Question: I'm starting to play with Zend FrameWork, but I have had troubles with it. I try the follow the super guide <URL>, but it amounted to nothing.
I also was getting that annyoing message
'apache2: Could not reliably determine the server's fully qualified domain name, using 127.0.1.1 for ServerName ... waiting apache2: Could not reliably determine the server's fully qualified domain name, using 127.0.1.1 for ServerName' twice.
And while I managed to fix <URL>, this is how my local server looks like. .
This is how my '/etc/hosts' looks like.
'''
127.0.0.1 localhost
127.0.0.1 prueba.local
127.0.1.1 dradis
# The following lines are desirable for IPv6 capable hosts
::1 ip6-localhost ip6-loopback
fe00::0 ip6-localnet
ff00::0 ip6-mcastprefix
ff02::1 ip6-allnodes
ff02::2 ip6-allrouters
'''
And, according to <URL>, how my vhost configuration should be. This is in '/sites-avaliable' but symlinked to '/sites-enabled'.
'prueba.local' :
'''
<VirtualHost *:80>
ServerName prueba.local
DocumentRoot /home/seba/solartekka/test/prueba/public
</VirtualHost>
'''
'/home/seba/solartekka/test/prueba' is where I have my project.
I have completed two days fighting with this, and my spirit is shattered. Does anyone have an idea of what may be happening?
I tried to give as much relevant information as I thoguht, but should you require more, I would happily deliver it.
Thanks!
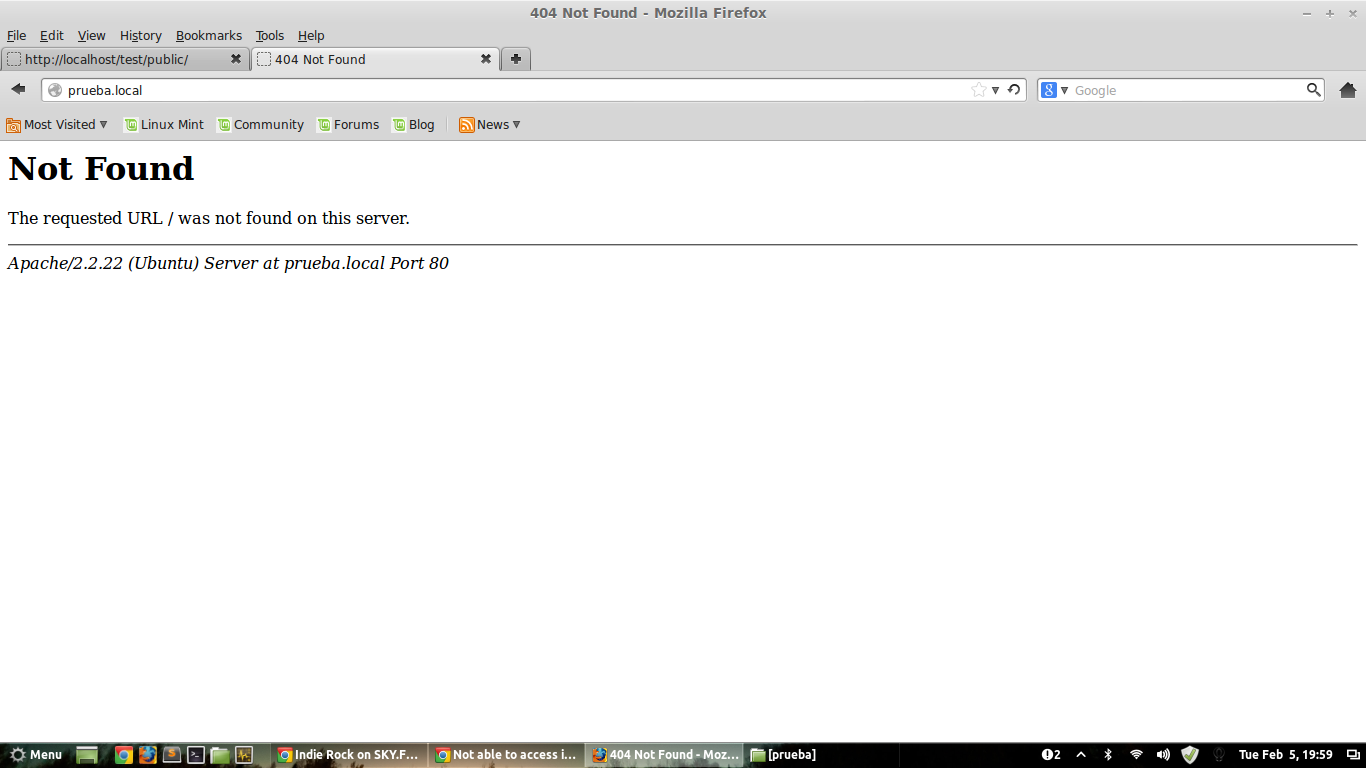
Answer: At times, I have run into permission problems. As a test, try setting 'chmod 0777 public/index.php'.
Also, you could try browsing directly to 'http://prueba.local/index.php'.